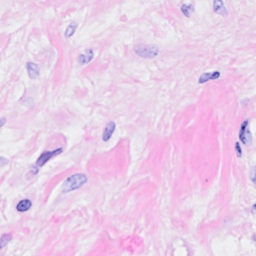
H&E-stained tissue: Breast